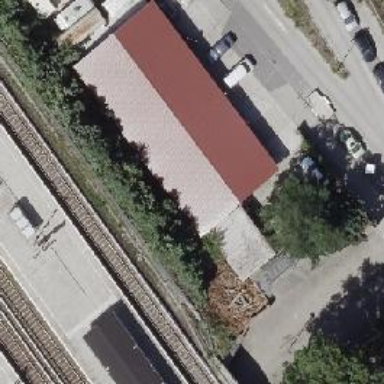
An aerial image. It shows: Car repair shop.